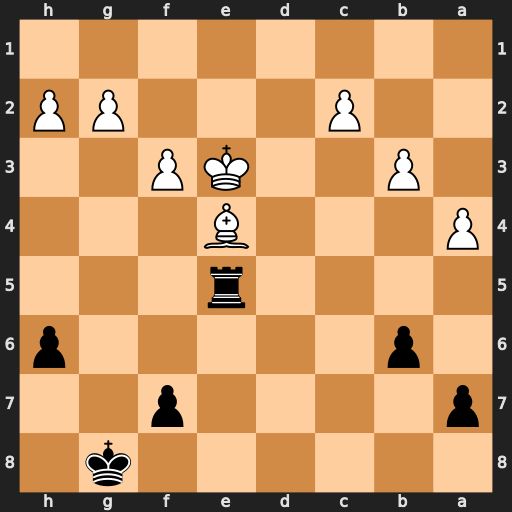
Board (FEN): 6k1/p4p2/1p5p/4r3/P3B3/1P2KP2/2P3PP/8
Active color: b
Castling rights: -
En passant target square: -
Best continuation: f5 g4 fxe4